Aerial crown-view tile of a tropical tree (Barro Colorado Island, Panama), acquired 20241216:
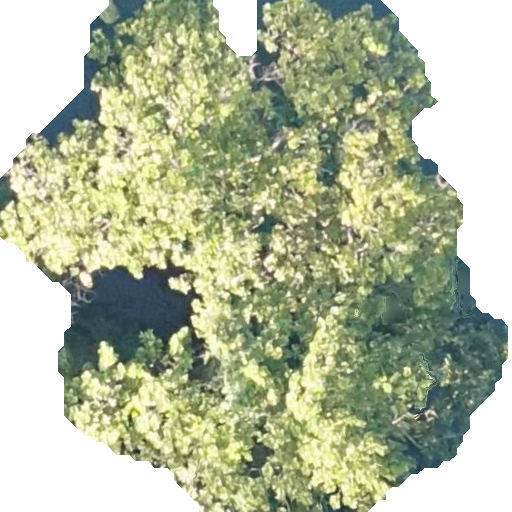
Species: Anacardium excelsum
GBIF accepted scientific name: Anacardium excelsum
Crown area: 282.727 m²